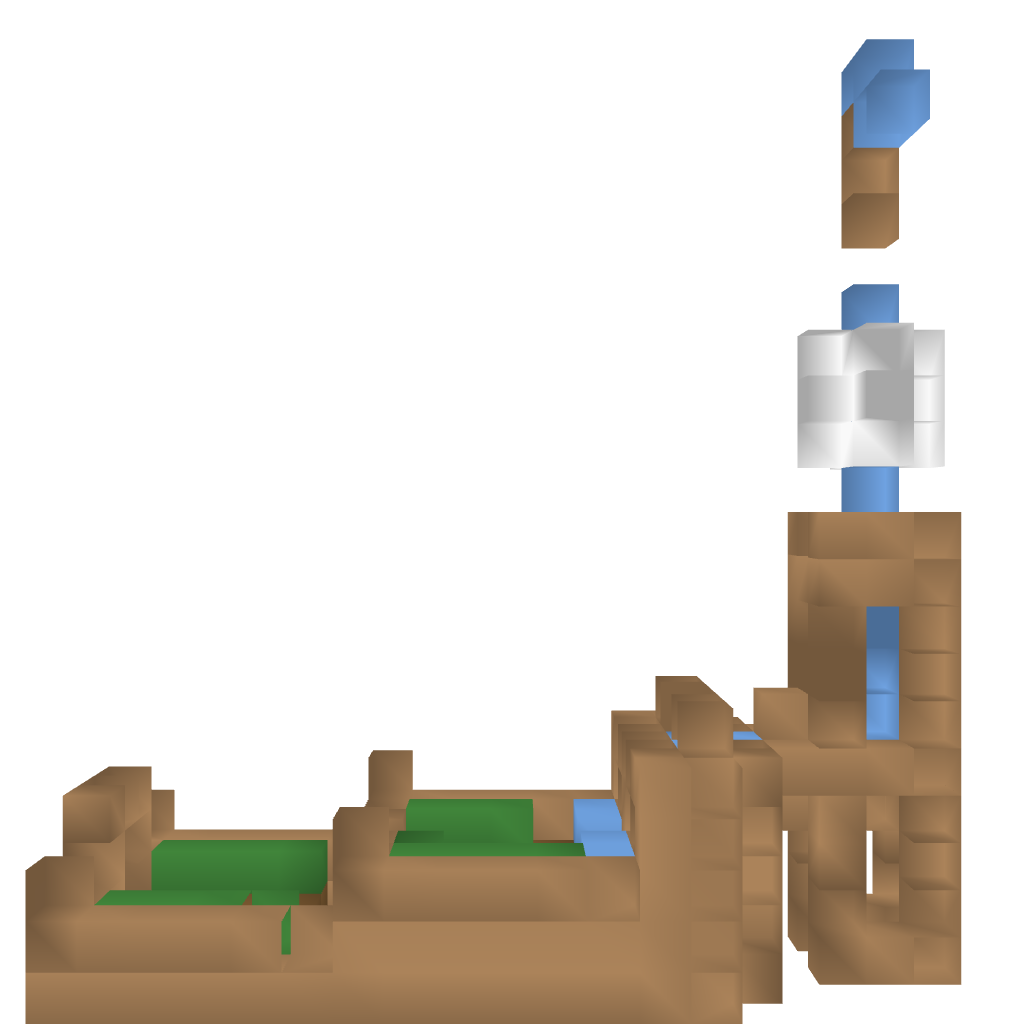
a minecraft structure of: Pumpkin &amp; Melon Farm bad low quality